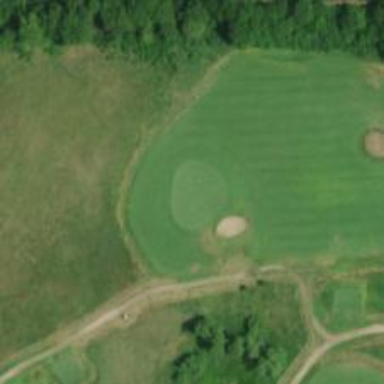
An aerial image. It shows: Golf hole.